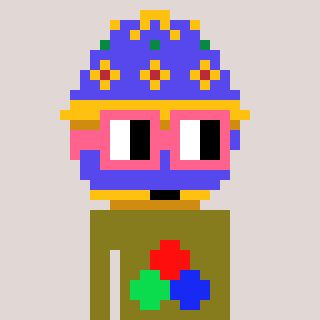
a pixel art character with square pink glasses, a faberge-shaped head and a gunk-colored body on a warm background